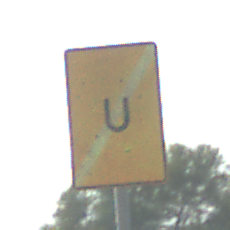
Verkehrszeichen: EndeUmleitung
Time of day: MorningAfternoon
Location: Outdoor (Nature)
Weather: PartlyCloudy
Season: NotSpecified
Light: Natural